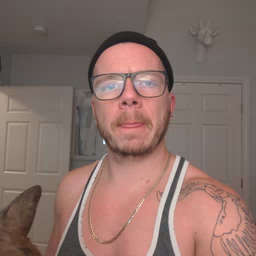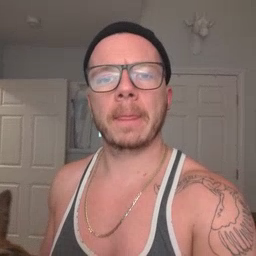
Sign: room